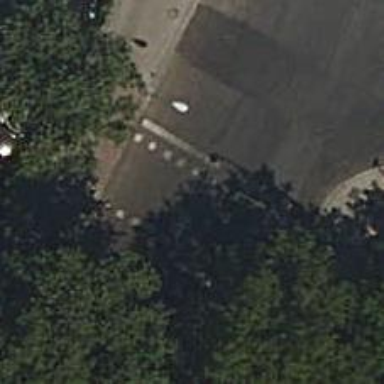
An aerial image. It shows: Asphalt footway with marked crossing equipped with traffic signals.